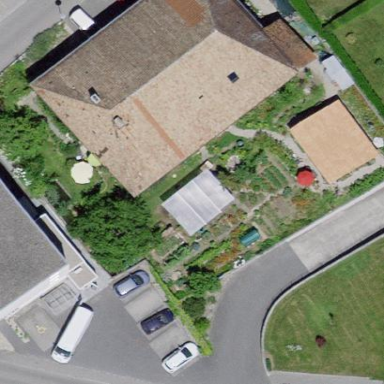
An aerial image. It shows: Farm building with hipped roof.